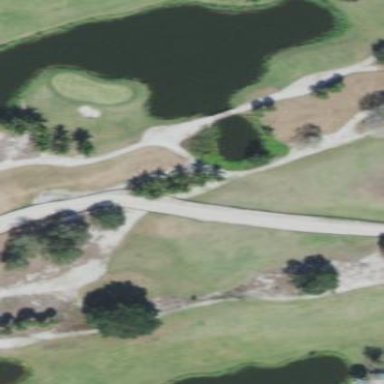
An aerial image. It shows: Water hazard on golf course. The hazard is natural water feature.